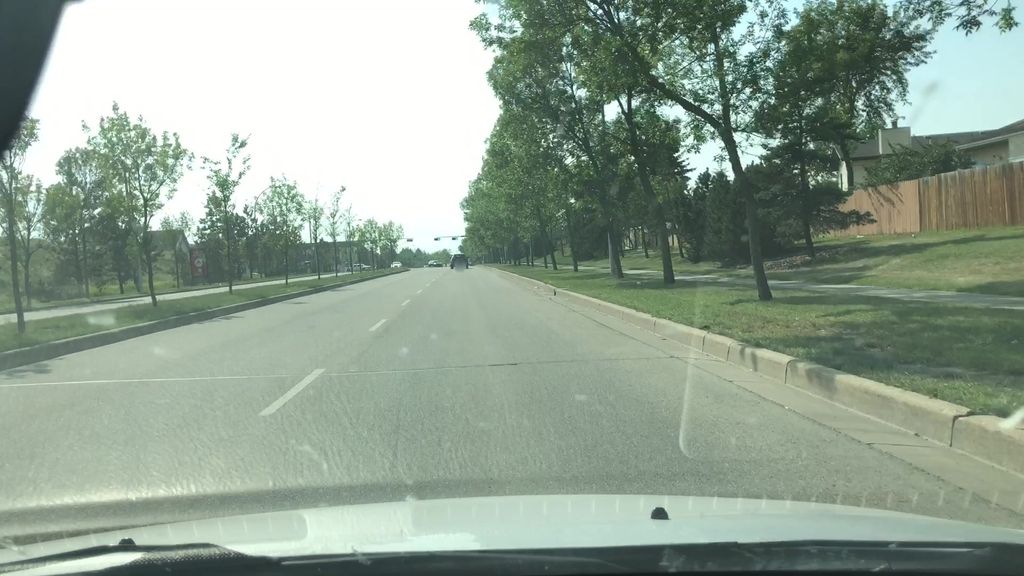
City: edmonton